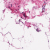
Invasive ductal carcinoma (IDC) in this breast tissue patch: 0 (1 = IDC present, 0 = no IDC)